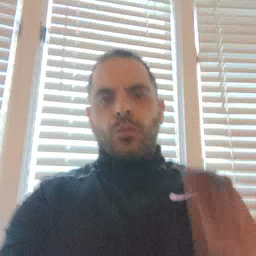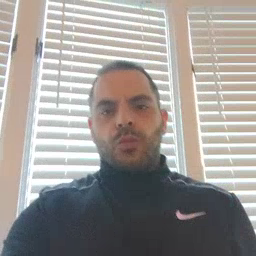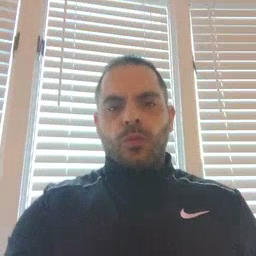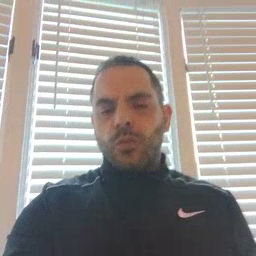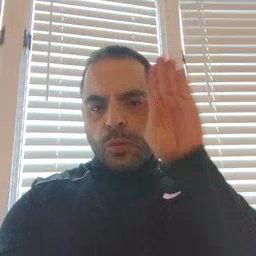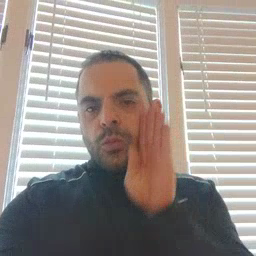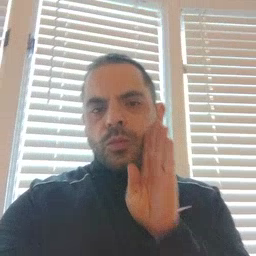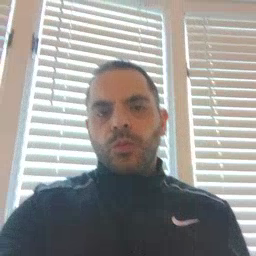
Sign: brown